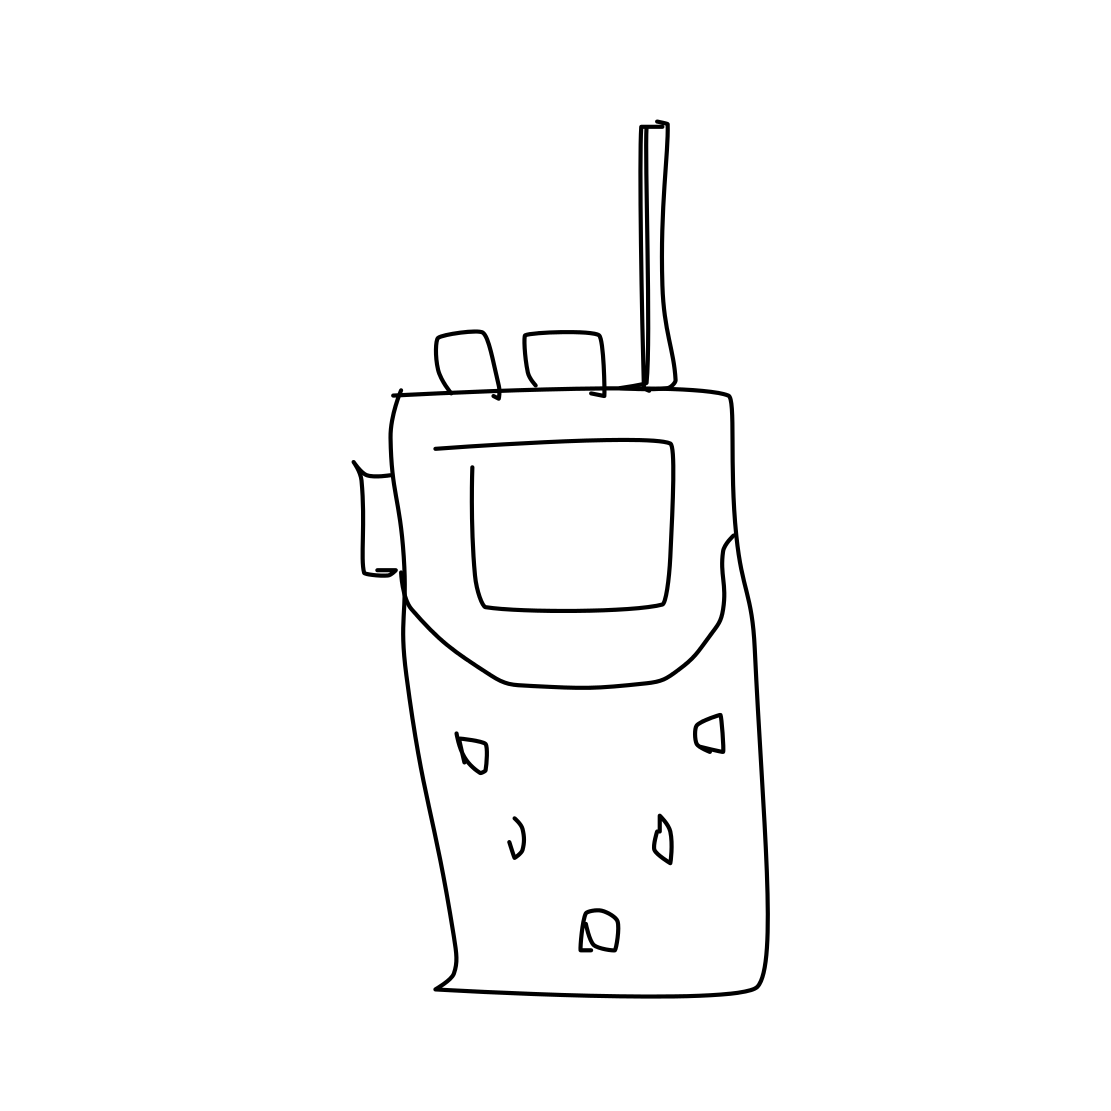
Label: walkie talkie